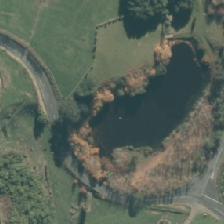
Land cover: lake_pond